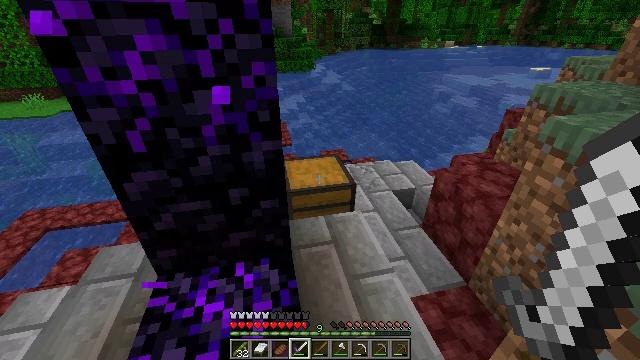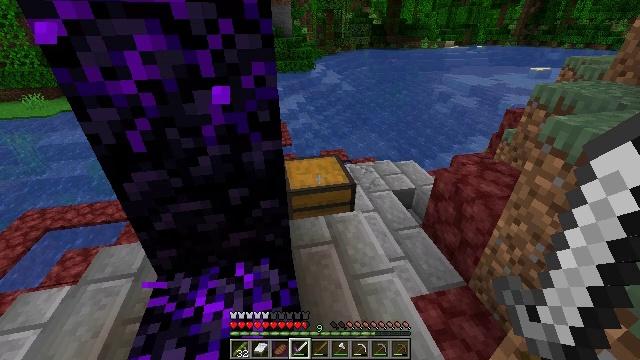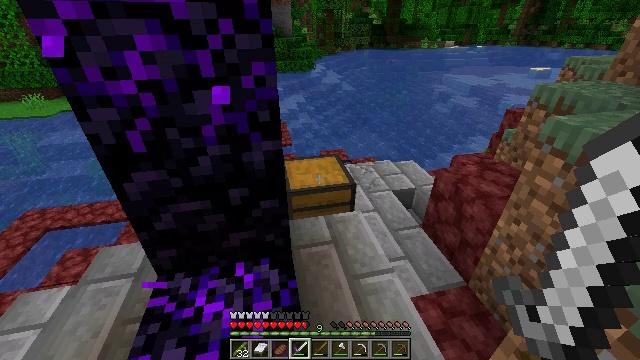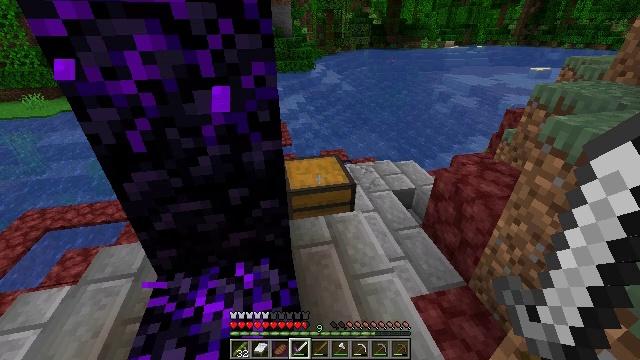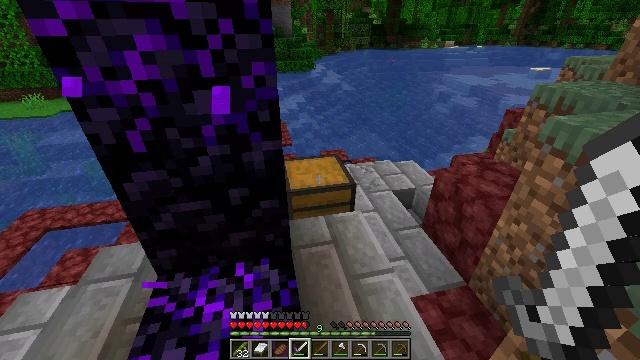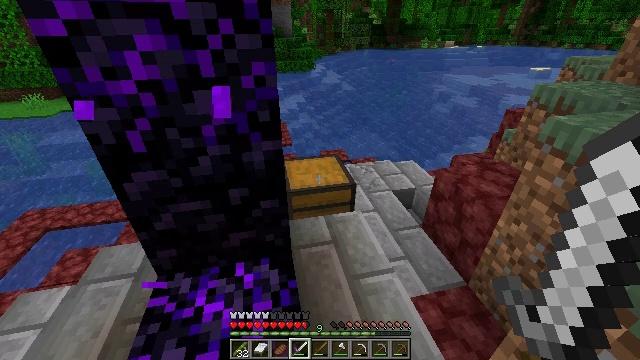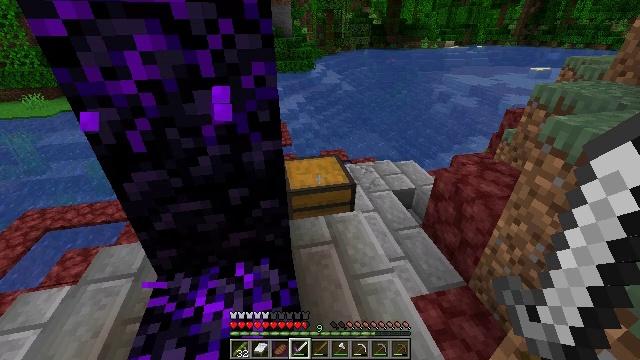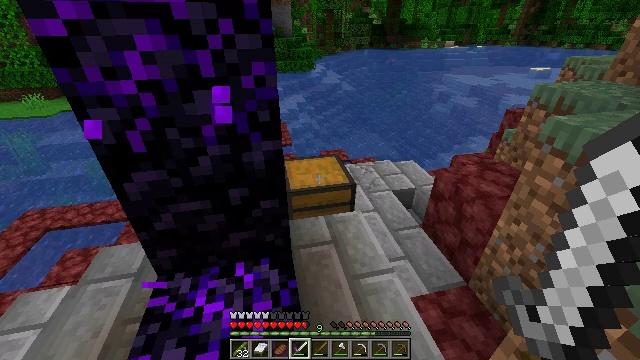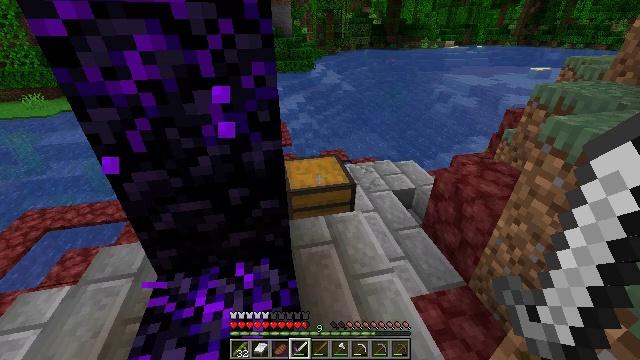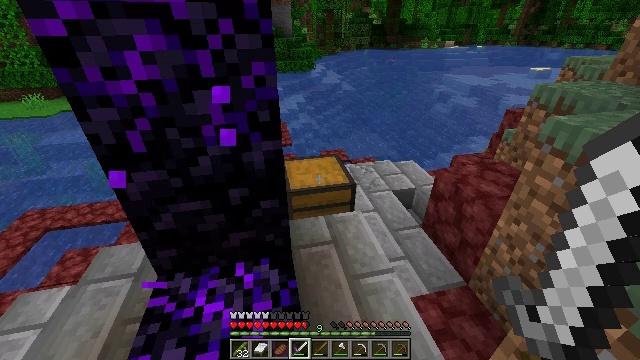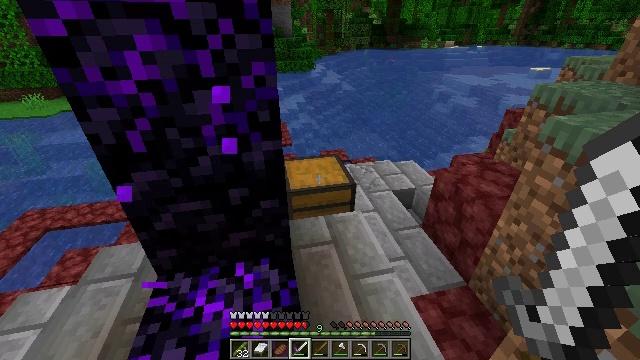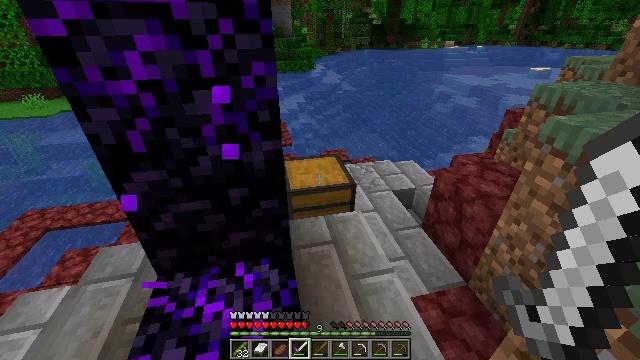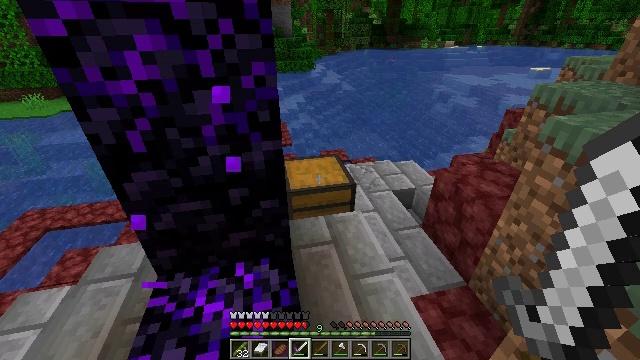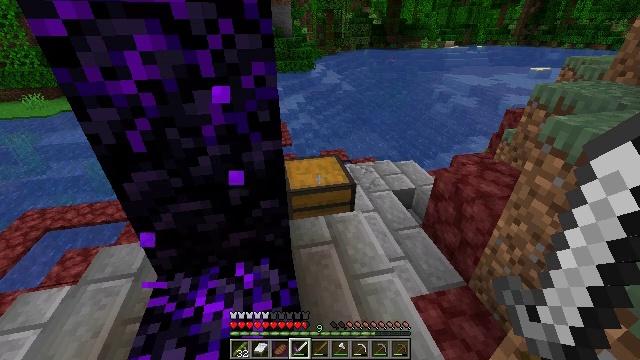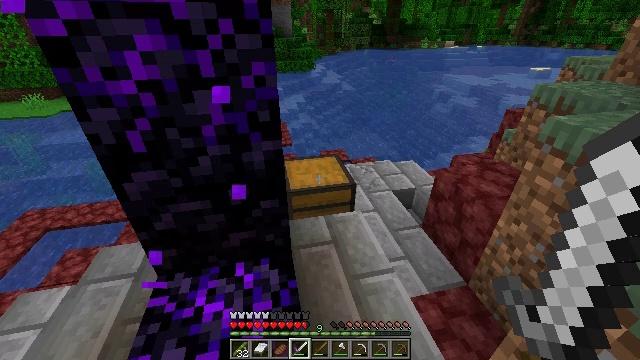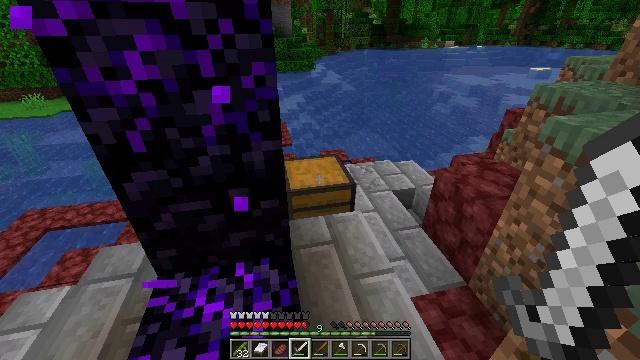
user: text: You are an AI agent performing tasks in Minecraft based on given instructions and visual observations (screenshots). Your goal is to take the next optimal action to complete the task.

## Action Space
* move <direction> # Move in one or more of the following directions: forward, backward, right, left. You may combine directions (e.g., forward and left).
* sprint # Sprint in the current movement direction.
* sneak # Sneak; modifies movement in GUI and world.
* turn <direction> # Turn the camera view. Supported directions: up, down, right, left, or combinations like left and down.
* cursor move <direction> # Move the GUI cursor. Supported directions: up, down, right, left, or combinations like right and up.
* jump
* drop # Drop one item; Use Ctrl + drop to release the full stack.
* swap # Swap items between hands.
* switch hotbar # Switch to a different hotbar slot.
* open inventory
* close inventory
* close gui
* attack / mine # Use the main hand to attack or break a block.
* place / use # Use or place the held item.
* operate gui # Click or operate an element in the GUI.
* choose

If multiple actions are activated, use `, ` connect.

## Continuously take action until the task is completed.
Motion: motion action
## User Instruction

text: Collect the grass block using a shovel.
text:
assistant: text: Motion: no_op
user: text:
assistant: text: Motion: no_op
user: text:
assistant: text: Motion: no_op
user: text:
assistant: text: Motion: no_op
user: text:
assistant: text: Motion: no_op
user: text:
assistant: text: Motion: no_op
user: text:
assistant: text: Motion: no_op
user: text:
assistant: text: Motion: no_op
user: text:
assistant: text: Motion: no_op
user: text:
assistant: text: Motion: no_op
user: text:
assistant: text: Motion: no_op
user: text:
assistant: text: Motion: no_op
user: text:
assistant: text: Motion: no_op
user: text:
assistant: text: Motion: no_op
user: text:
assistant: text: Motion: no_op
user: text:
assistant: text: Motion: no_op
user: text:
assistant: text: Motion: no_op
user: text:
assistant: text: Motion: no_op
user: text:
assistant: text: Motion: no_op
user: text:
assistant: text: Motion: no_op
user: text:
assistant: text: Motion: no_op
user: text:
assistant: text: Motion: no_op
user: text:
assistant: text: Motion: no_op
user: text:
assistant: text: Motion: no_op
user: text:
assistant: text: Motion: no_op
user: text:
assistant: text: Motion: no_op
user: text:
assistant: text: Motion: no_op
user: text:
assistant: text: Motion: no_op
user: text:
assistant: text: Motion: no_op
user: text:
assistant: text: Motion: no_op